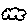
Label: cloud